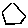
Label: hexagon